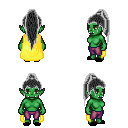
a pixel art fantasy rpg character, female body template, orc, green skin, yellow cape, magenta pants, gray extra-long topknot hairstyle, black slippers, four views (front, back, left, right), 2x2 character sprite sheet, small pixel art, hard edges, no anti-aliasing